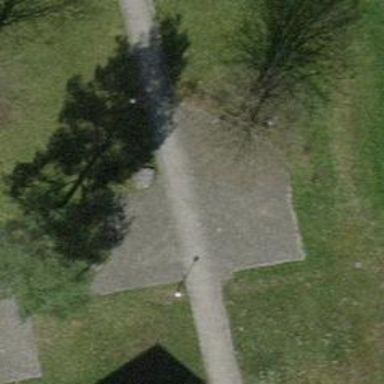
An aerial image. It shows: Brown bench in the vicinity.